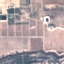
Land use / land cover: PermanentCrop